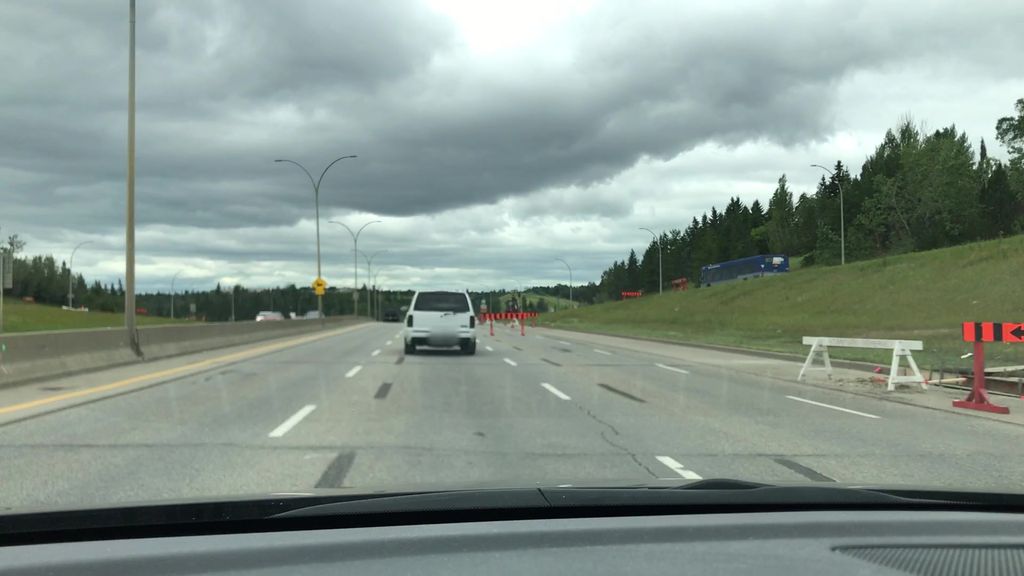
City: edmonton